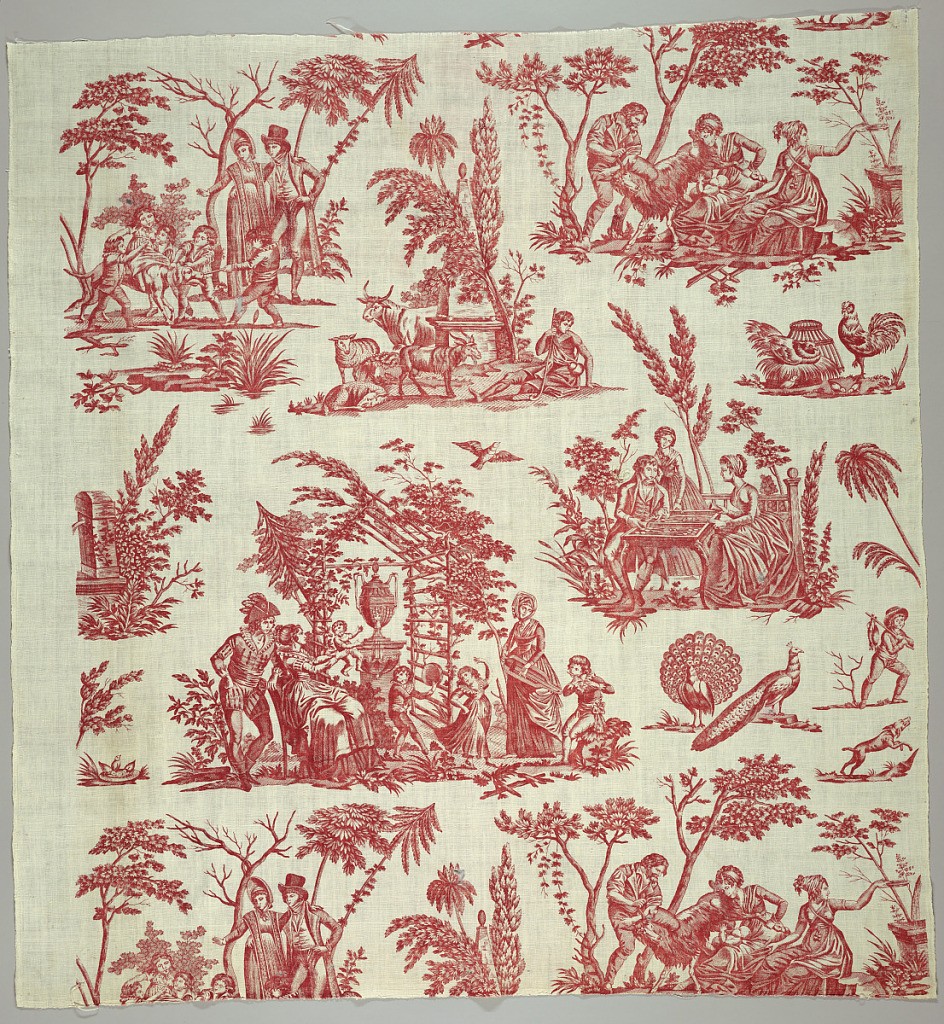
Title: Textile
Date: ca. 1800
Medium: cotton Techinque: printed by engraved copper plate on plain weave
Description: Pastoral scenes including man and woman watching children play with a dog, two women, a man and a goat suckling a baby, a couple playing backgammon, and a family group in an arbor. Printed in red on a white ground.